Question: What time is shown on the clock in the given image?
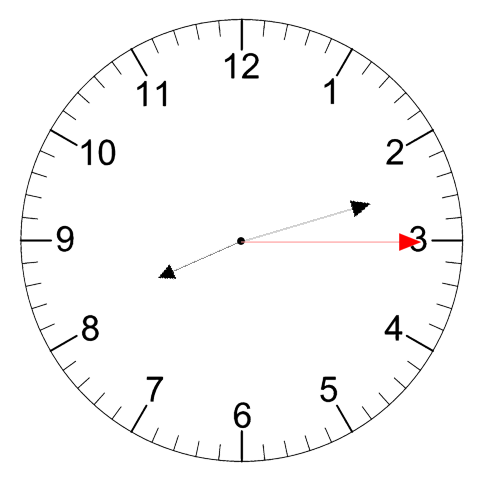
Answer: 08:12:15